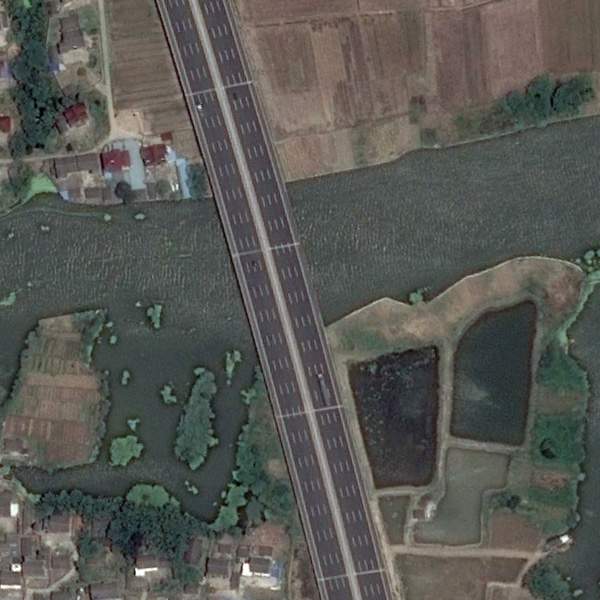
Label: Bridge